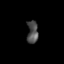
Tissue: lung
Cell type: Epithelial cells
Senescence score: 0.24
Nuclear area (px): 245
Mean DAPI intensity: 78.143